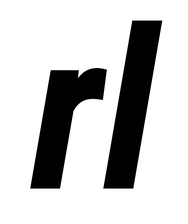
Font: Roboto-Italic_Condensed_Bold_Italic